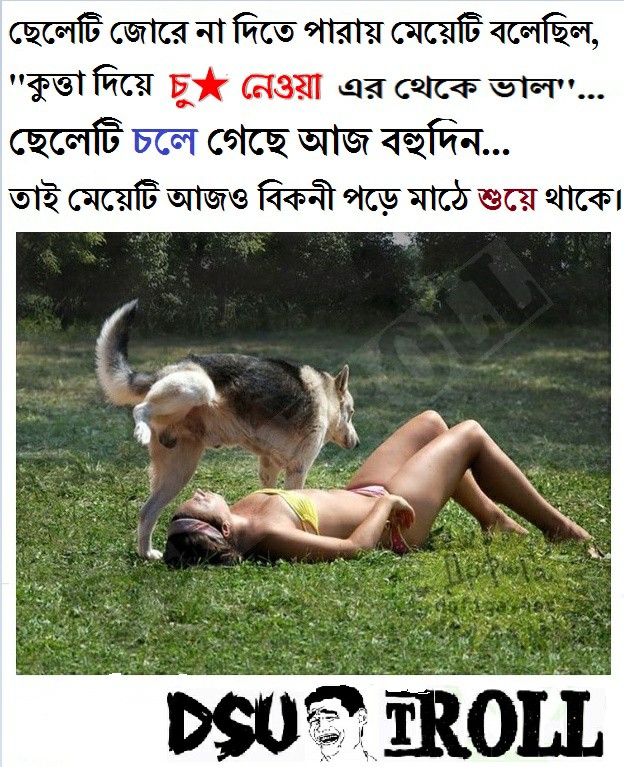
Text: ছেলেটি জোরে না দিতে পারায় মেয়েটি বলেছিল ,  "কুত্তা দিয়ে চু* নেওয়া এর থেকে ভাল "   ছেলেটি চলে গেছে আজ বহুদিন...  তাই মেয়েটি আজও বিকনী পড়ে মাঠে শুয়ে থাকে ।
Label: Hate
Hate category: Personal Offence
Targeted group: Individual